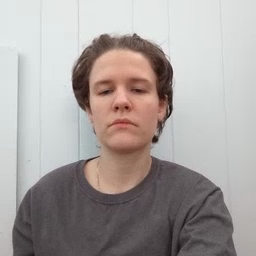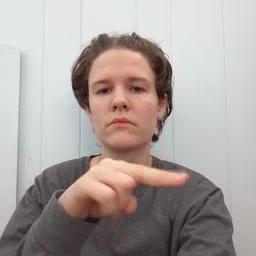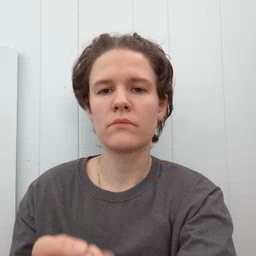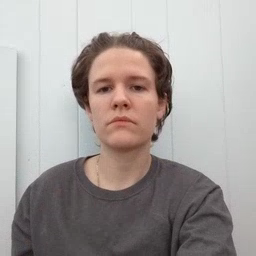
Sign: fall